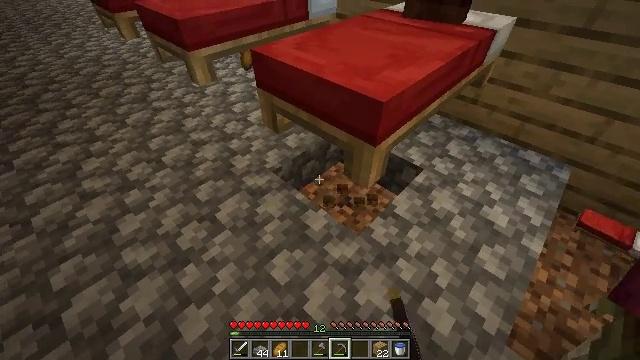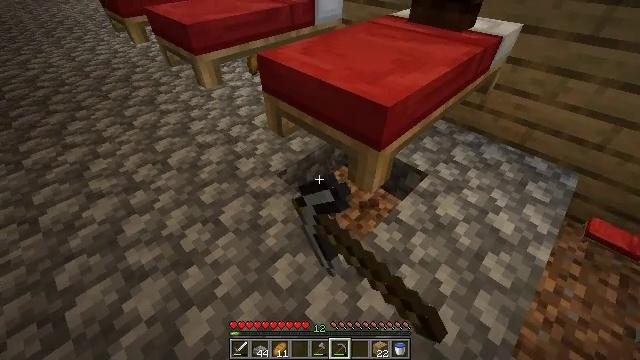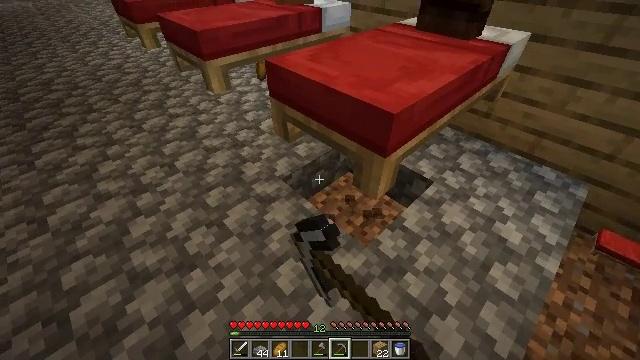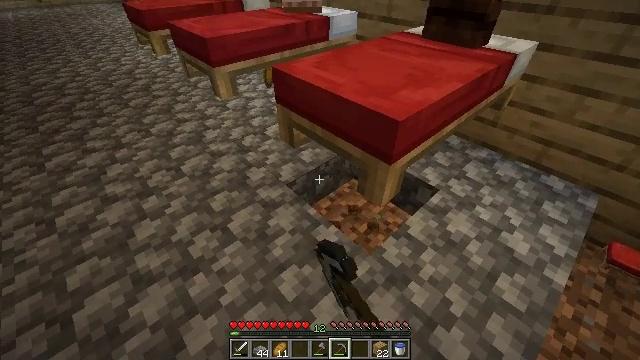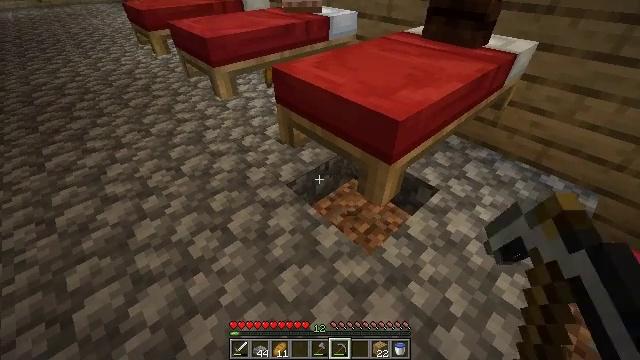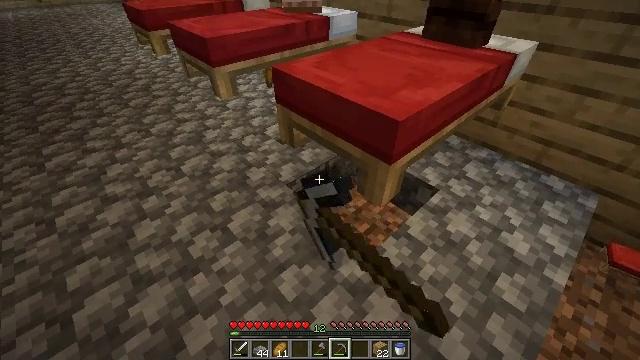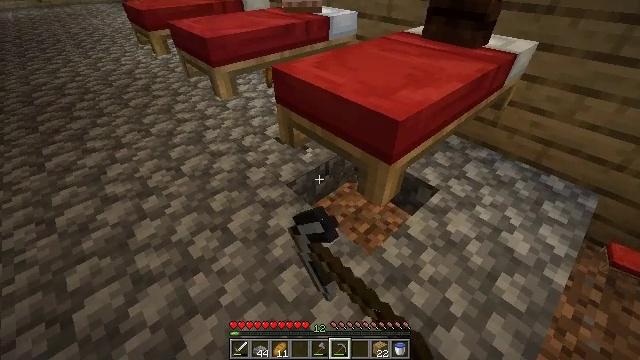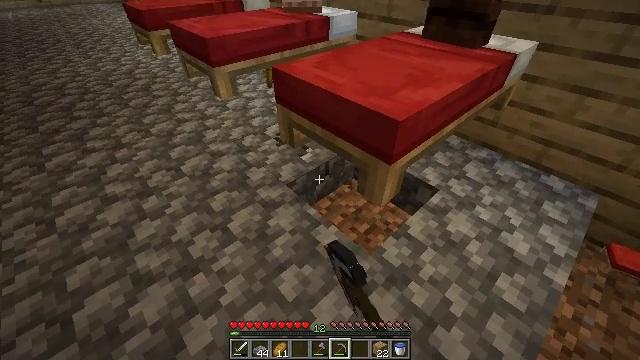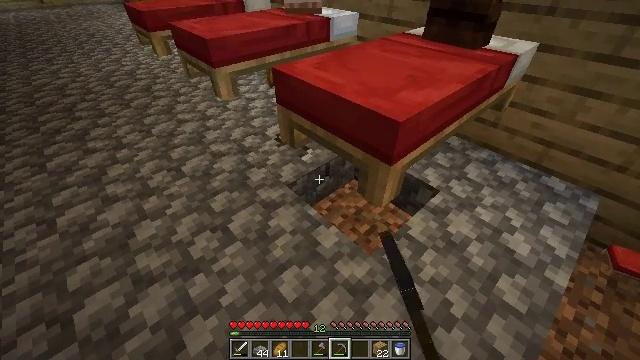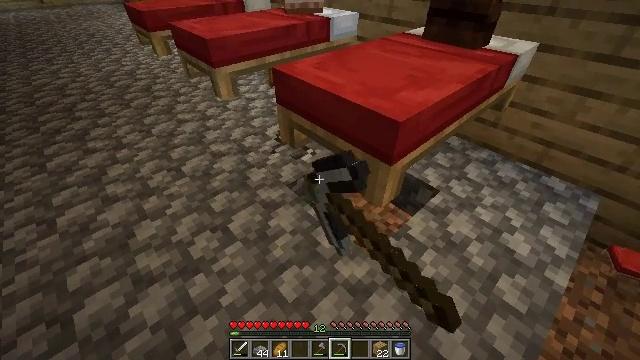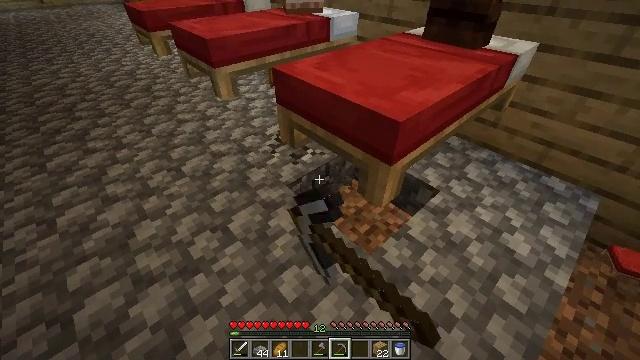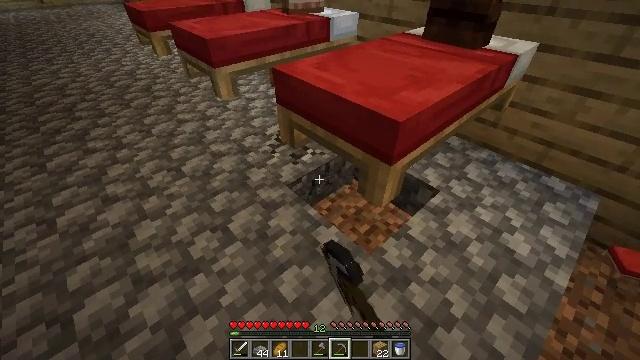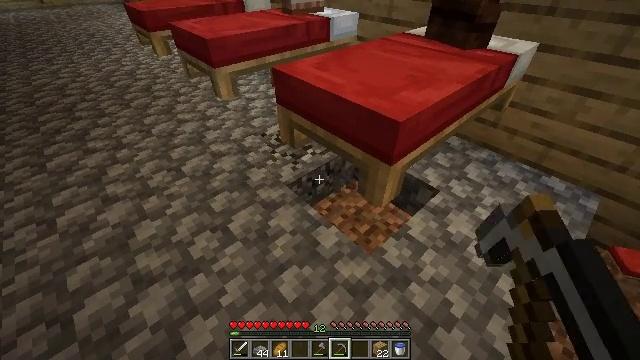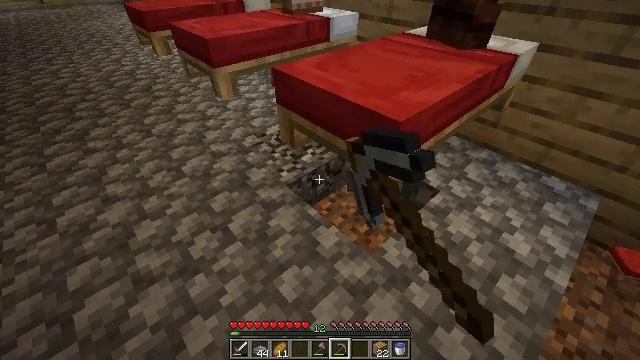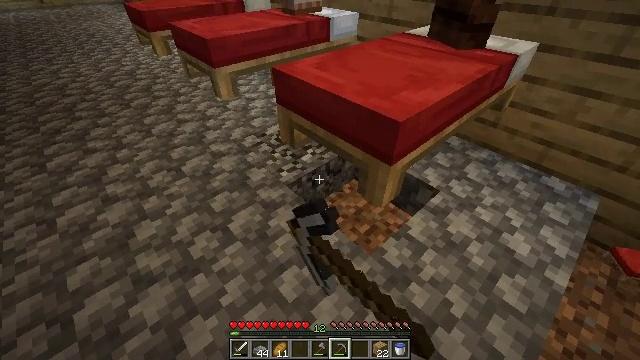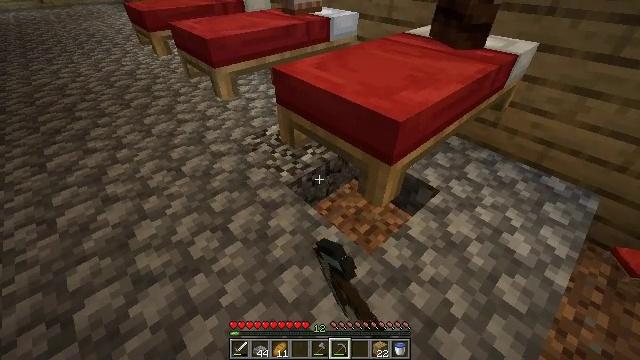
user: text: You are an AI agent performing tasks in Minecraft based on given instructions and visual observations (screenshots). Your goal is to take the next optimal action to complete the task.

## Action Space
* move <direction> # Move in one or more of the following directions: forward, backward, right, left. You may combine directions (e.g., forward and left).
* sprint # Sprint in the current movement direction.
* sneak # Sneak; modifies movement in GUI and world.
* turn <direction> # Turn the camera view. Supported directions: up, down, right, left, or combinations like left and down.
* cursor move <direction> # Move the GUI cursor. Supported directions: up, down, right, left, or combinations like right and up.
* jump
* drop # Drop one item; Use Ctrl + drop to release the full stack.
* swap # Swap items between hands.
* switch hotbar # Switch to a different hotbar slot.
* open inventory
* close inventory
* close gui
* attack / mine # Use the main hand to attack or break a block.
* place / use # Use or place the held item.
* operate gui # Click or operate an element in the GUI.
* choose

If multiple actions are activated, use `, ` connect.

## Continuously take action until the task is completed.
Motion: motion action
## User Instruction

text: Attack the cobblestone slab to gather it.
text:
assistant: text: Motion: turn left, attack / mine
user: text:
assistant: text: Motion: turn left and up, attack / mine
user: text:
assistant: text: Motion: turn left and up, attack / mine
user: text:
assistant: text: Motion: attack / mine
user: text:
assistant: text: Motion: attack / mine
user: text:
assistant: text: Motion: attack / mine
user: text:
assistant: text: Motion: attack / mine
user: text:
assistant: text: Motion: attack / mine
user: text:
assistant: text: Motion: attack / mine
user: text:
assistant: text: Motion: attack / mine
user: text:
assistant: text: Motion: attack / mine
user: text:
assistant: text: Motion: attack / mine
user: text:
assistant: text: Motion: attack / mine
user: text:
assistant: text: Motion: attack / mine
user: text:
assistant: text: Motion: attack / mine
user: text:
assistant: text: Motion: attack / mine
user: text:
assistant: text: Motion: attack / mine
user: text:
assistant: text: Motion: attack / mine
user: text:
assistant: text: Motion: attack / mine
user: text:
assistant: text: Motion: attack / mine
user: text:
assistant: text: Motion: attack / mine
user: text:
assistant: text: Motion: attack / mine
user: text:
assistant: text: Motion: turn right, attack / mine
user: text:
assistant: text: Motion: turn right, attack / mine
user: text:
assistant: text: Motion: turn right, attack / mine
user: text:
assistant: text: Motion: turn right, attack / mine
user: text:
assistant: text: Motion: turn right, attack / mine
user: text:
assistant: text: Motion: turn right, attack / mine
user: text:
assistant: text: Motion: attack / mine
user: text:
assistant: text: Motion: attack / mine